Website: crate-barrel
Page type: store-pickup
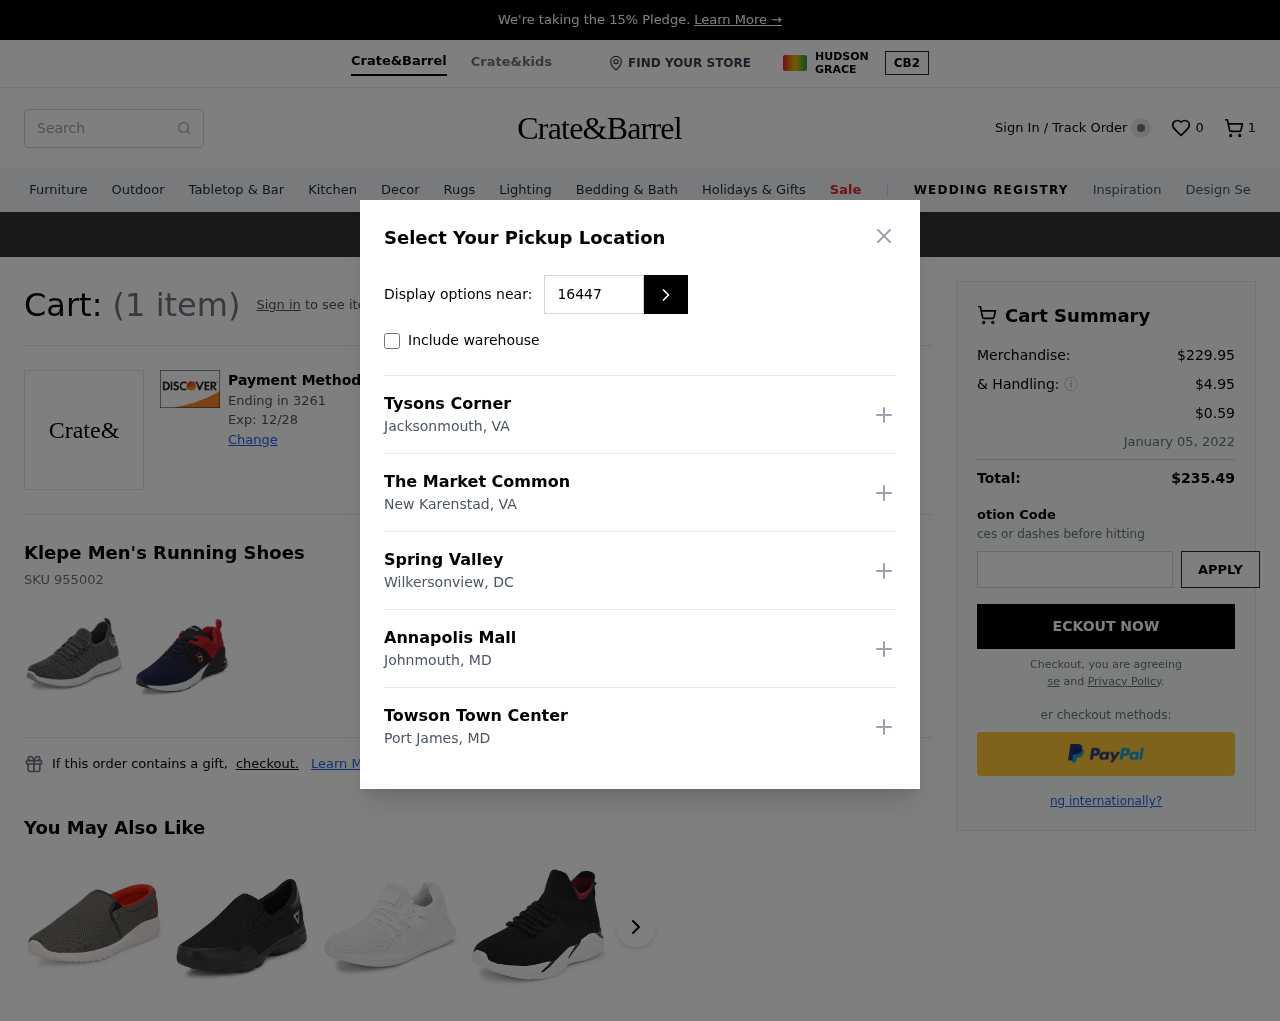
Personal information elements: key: PII_CARD_EXPIRY
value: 12/28
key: PII_CARD_LAST4
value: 3261
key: PII_LOCATION1_CITY
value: Jacksonmouth
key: PII_LOCATION1_NAME
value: Tysons Corner
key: PII_LOCATION1_STATE
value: VA
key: PII_LOCATION2_CITY
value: New Karenstad
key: PII_LOCATION2_NAME
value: The Market Common
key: PII_LOCATION2_STATE
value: VA
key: PII_LOCATION3_CITY
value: Wilkersonview
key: PII_LOCATION3_NAME
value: Spring Valley
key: PII_LOCATION3_STATE
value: DC
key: PII_LOCATION4_CITY
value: Johnmouth
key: PII_LOCATION4_NAME
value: Annapolis Mall
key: PII_LOCATION4_STATE
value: MD
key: PII_LOCATION5_CITY
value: Port James
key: PII_LOCATION5_NAME
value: Towson Town Center
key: PII_LOCATION5_STATE
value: MD
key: PII_POSTCODE
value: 16447
Product elements: key: PRODUCT1_NAME
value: Klepe Men's Running Shoes
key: PRODUCT1_SKU
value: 955002
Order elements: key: ORDER_NUM_ITEMS
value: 1
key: ORDER_NUM_ITEMS
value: (1 item)
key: ORDER_SUBTOTAL
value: $229.95
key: ORDER_SHIPPING_COST
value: $4.95
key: ORDER_SURCHARGE
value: $0.59
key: ORDER_DELIVERY_DATE
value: January 05, 2022
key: ORDER_TOTAL
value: $235.49
Search elements: key: HEADER_SEARCH
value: Search
Other elements: key: WISHLIST_NUM_ITEMS
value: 0